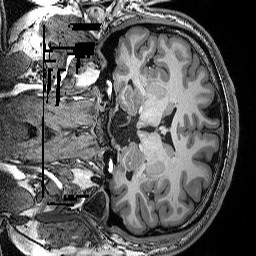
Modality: T1w
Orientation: coronal
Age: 22
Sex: male
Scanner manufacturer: siemens
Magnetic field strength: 3 T
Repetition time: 2.5 s
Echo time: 0.00343 s